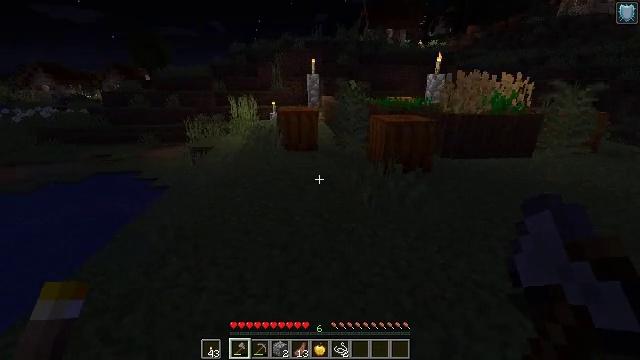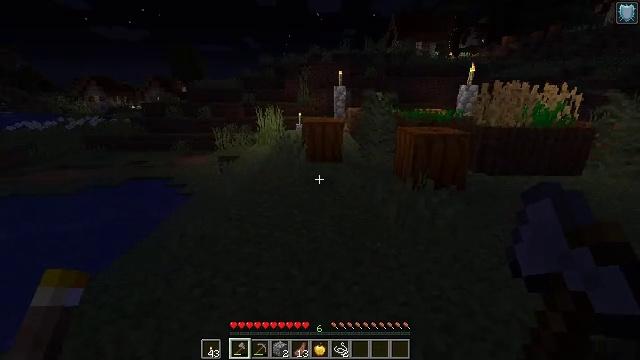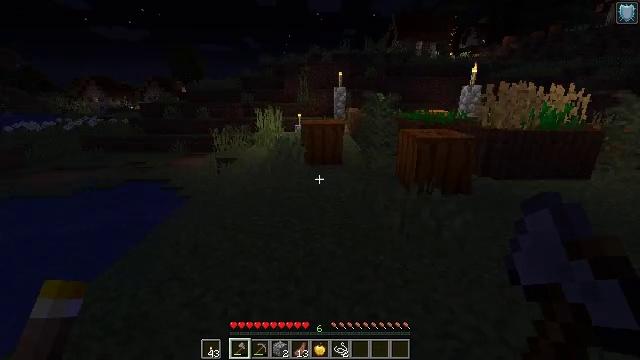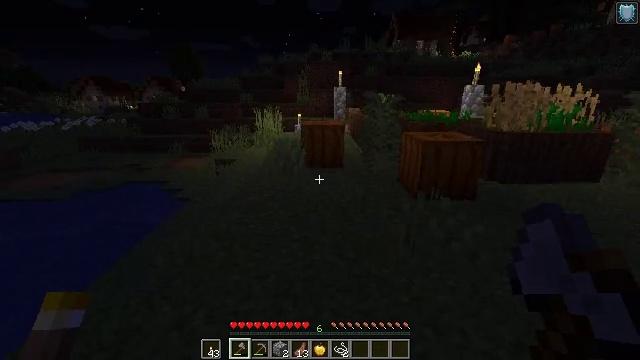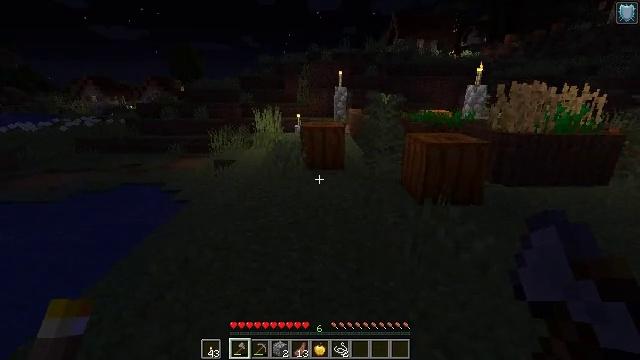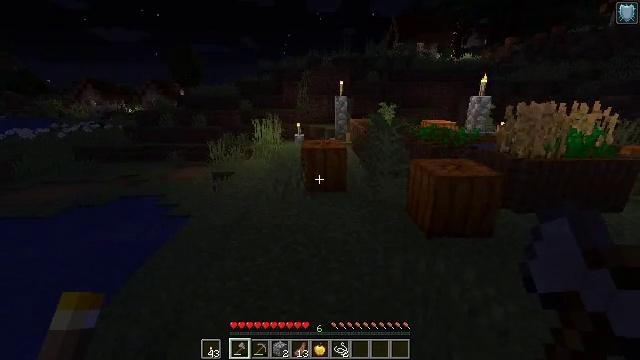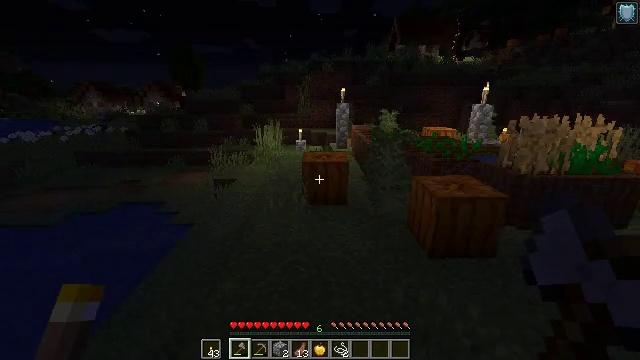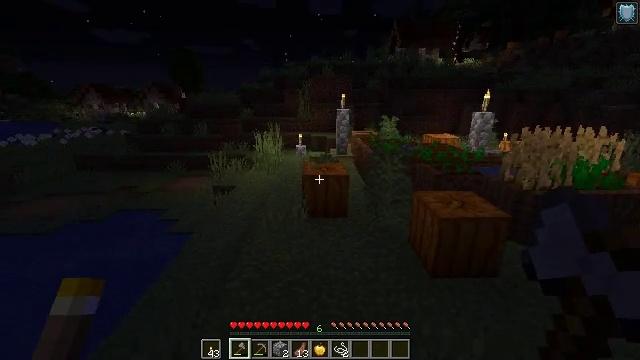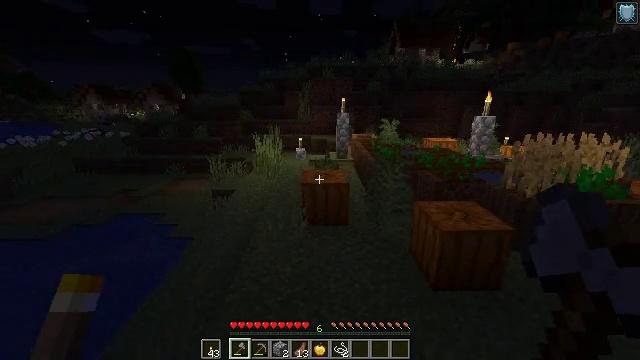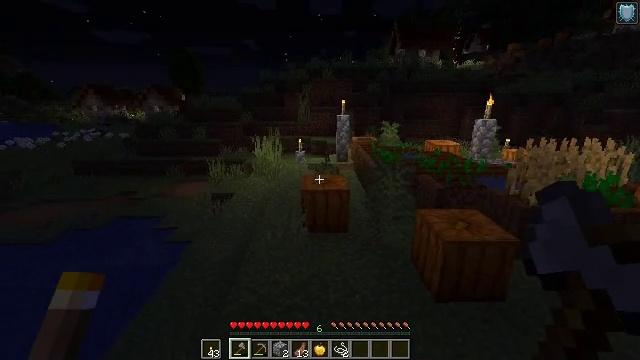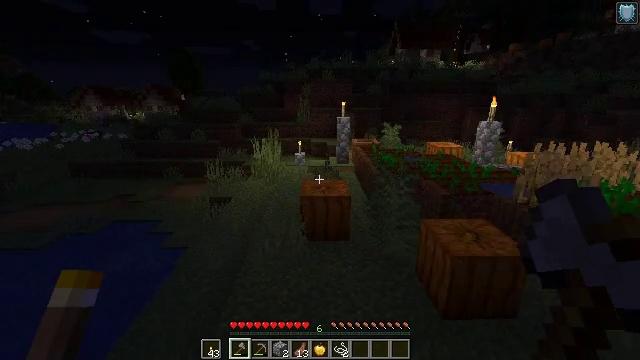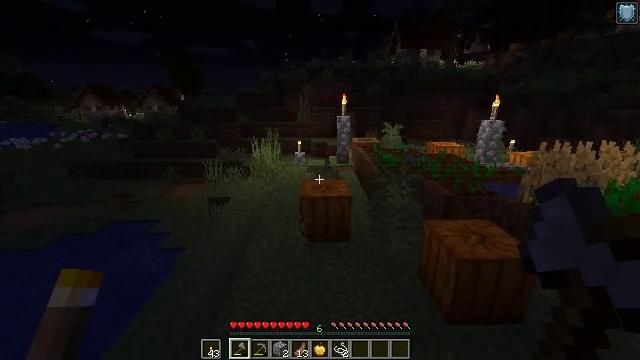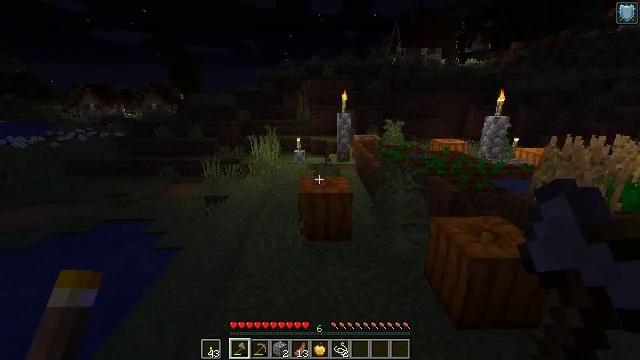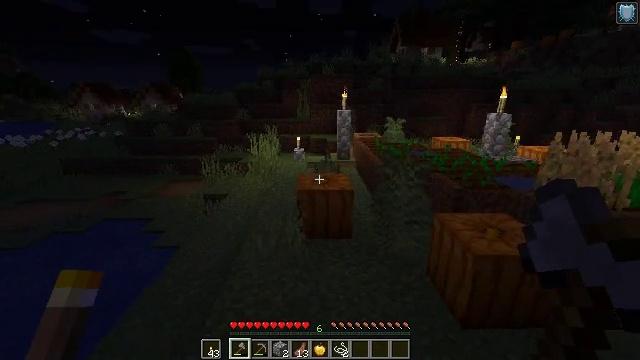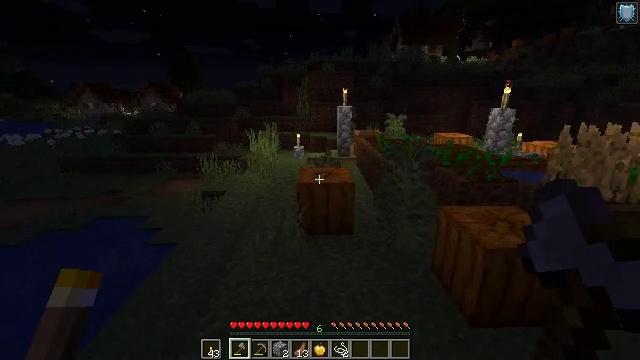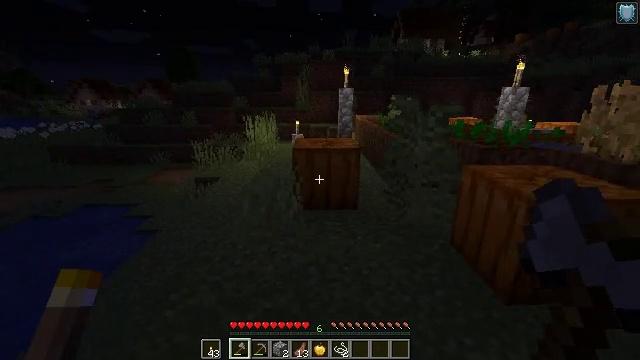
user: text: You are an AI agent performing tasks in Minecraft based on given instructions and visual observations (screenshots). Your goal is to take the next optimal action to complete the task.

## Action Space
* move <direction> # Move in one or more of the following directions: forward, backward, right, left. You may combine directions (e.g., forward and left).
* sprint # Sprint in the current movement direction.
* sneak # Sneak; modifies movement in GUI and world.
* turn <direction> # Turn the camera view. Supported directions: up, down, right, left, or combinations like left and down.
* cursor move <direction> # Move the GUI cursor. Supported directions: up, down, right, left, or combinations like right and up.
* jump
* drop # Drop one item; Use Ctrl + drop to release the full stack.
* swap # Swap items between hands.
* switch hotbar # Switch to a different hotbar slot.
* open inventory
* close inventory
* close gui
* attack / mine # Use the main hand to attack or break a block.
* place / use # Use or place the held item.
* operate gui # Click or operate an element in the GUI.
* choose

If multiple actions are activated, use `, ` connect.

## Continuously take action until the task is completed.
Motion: motion action
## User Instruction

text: Use the crafting table to produce a loom.
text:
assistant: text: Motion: move forward, turn left and up
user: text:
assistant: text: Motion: move forward
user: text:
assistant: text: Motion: move forward
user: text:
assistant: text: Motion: move forward
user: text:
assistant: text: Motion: move forward, jump
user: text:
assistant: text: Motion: move forward, jump
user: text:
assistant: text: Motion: move forward, jump
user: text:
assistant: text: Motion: move forward
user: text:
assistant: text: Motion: move forward
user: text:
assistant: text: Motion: move forward
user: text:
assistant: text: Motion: move forward
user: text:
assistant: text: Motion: move forward
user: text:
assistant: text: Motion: move forward
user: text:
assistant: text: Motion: move forward
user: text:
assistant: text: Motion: move forward
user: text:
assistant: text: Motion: move forward
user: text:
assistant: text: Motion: move forward
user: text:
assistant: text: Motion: move forward
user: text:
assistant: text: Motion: move forward
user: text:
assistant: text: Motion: move forward
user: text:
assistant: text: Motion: move forward
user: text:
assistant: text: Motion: move forward
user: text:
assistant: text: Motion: move forward
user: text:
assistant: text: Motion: move forward
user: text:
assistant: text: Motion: move forward, jump
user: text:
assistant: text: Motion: move forward, jump
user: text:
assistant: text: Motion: move forward, jump
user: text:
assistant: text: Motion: move forward, jump
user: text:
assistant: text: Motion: move forward, jump
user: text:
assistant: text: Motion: move forward